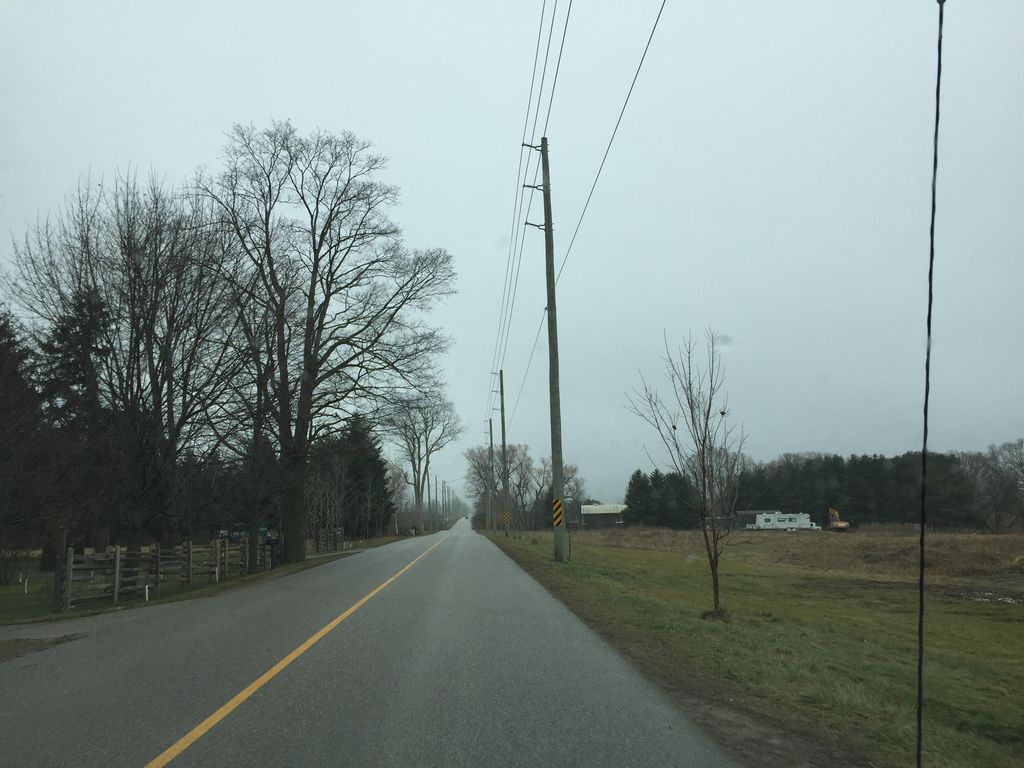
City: kitchener-waterloo